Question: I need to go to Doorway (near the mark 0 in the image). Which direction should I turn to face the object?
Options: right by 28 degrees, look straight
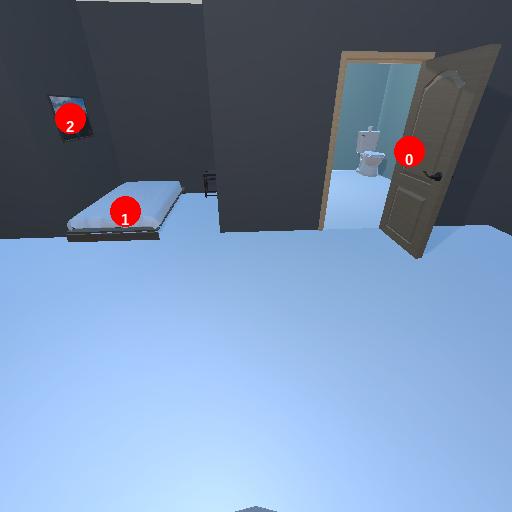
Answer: right by 28 degrees